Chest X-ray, PA view. Patient: 57 years old, sex M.
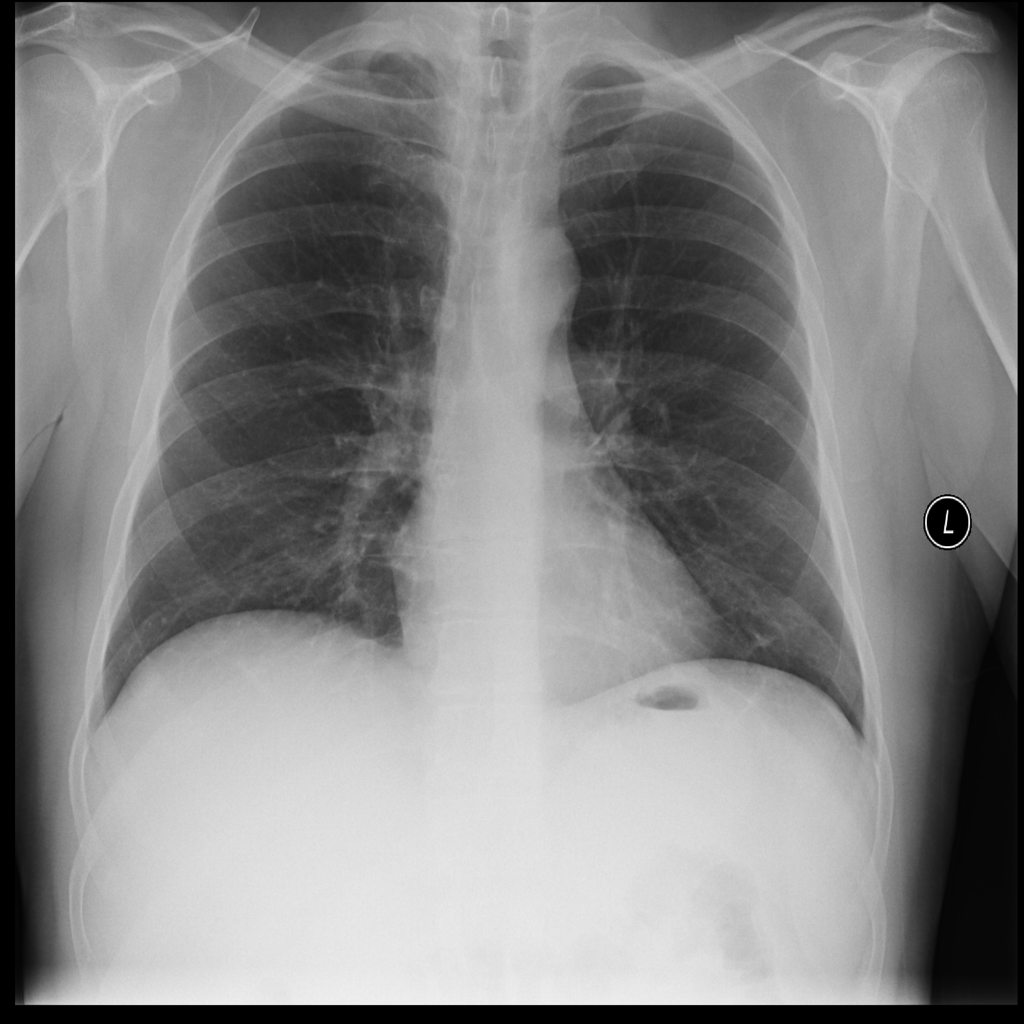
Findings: No Finding